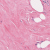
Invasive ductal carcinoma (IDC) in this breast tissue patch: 0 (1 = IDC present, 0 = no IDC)